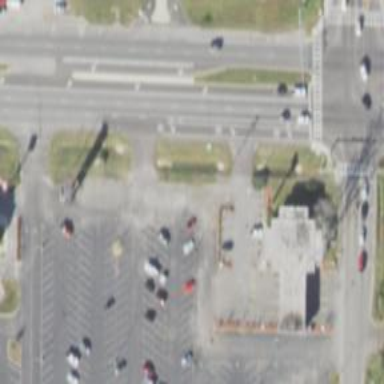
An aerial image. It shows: Parking space.